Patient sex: F
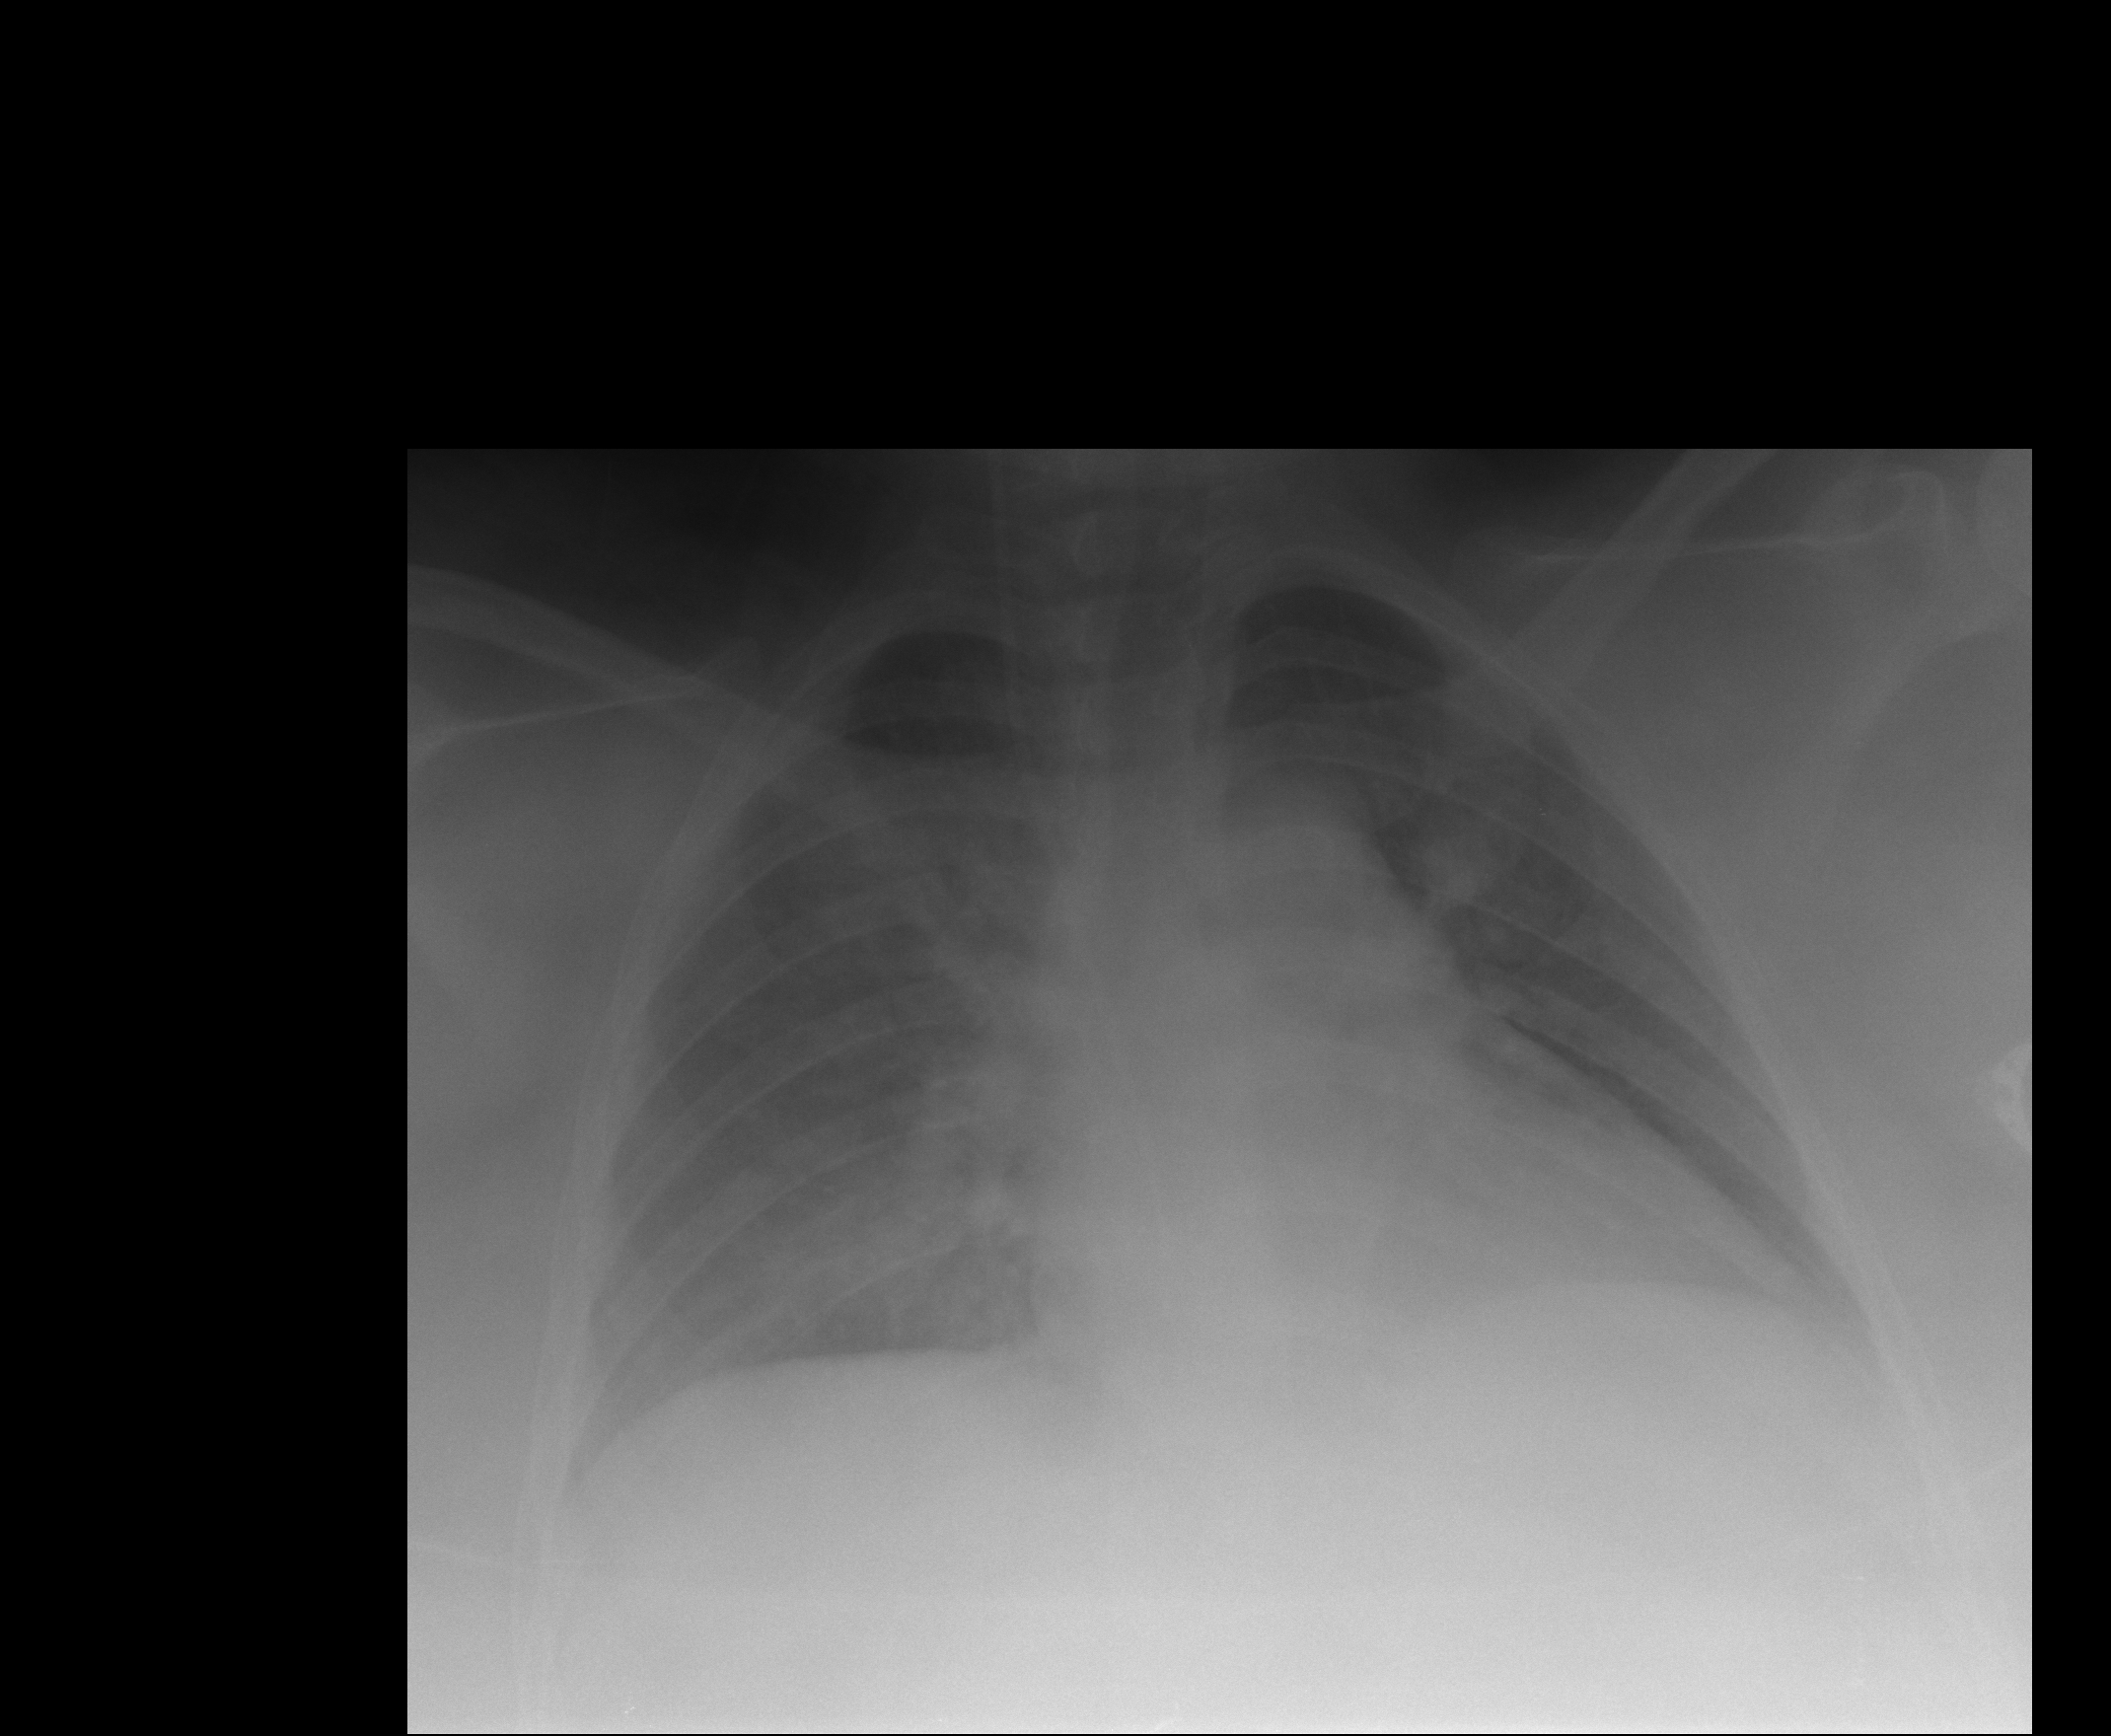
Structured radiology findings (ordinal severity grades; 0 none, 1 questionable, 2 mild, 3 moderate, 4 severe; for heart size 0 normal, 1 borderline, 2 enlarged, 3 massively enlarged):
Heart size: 0
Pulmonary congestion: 2
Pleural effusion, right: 0
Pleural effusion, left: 0
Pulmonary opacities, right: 2
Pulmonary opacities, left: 2
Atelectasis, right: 2
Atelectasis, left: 2